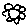
Label: flower